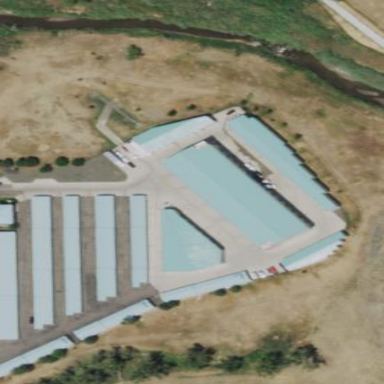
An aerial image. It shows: Building housing storage rental shop.